Question: I started making site for songs. It is lyrics site and I wanted a search engine that works something like picture below.
It should works with URL.

'''
<form action="#" method="POST">
<input type="text" name="search"/>
<input type="submit" name="submit" value="Submit">
</form>
<?php
require "connection-to.php";
$notFound = "";
$song = "";
if(isset($_POST['submit'])){
$search = mysqli_real_escape_string($conn, $_POST['search']);
$search = strtolower($search);
$sql = "SELECT * FROM 'music' WHERE 'name' = '" . $search . "'";
$query = mysqli_query($conn, $sql);
$numRows = mysqli_num_rows($query);
if($numRows != 0){
while($row = mysqli_fetch_array($query)){
echo $row['lyrics'] . "<br><br><br>";
}
} else {
echo $search . " Was Not Found.";
}
}
?>
'''
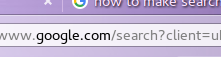
Answer: You don't want send a POST request. Change
'''
<form action="#" method="POST">
'''
to
'''
<form action="" method="GET">
'''
Then you can retrive it with '$_GET['search']' instead of '$_POST['search']'.